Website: lowes
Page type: receipt
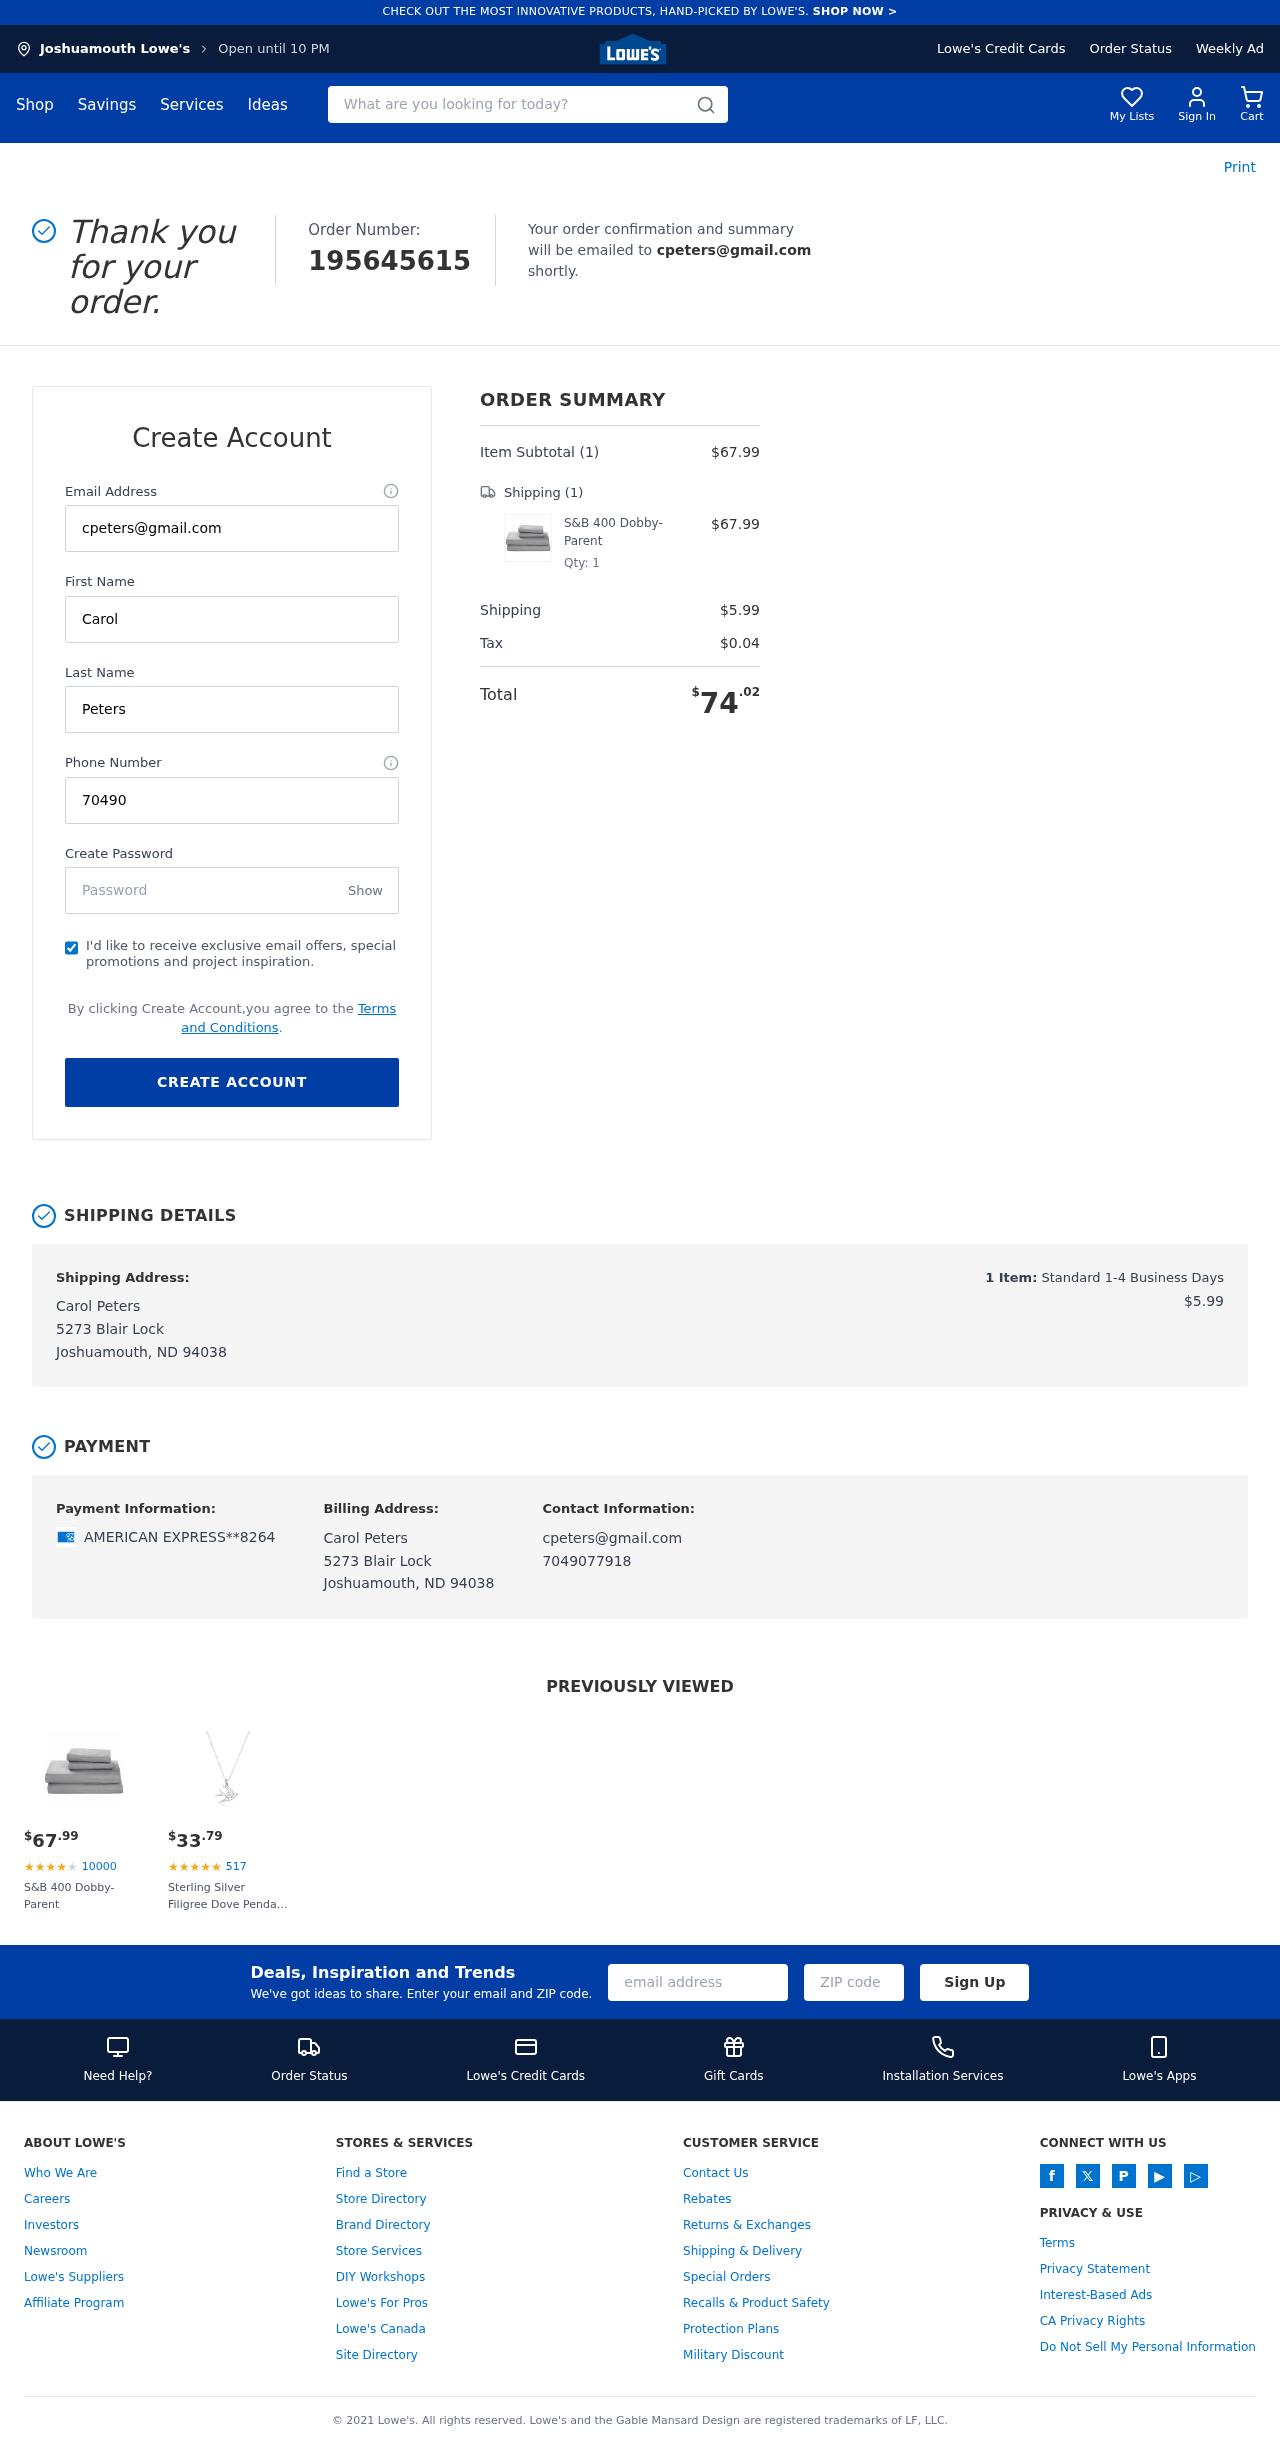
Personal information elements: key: PII_CARD_LAST4
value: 8264
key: PII_CARD_TYPE
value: AMERICAN EXPRESS
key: PII_CITY
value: Joshuamouth
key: PII_EMAIL
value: cpeters@gmail.com
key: PII_FULLNAME
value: Carol Peters
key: PII_PHONE
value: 7049077918
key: PII_STREET
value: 5273 Blair Lock
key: PII_FIRSTNAME
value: Carol
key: PII_LASTNAME
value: Peters
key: PII_CITY_STATE_ZIP
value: Joshuamouth, ND 94038
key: PII_FULLNAME2
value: Carol Peters
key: PII_FULLNAME3
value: Carol Peters
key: PII_FIRSTNAME2
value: Carol
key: PII_FIRSTNAME3
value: Carol
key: PII_LASTNAME2
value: Peters
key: PII_LASTNAME3
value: Peters
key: PII_FIRSTNAME_DERIVED
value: Carol
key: PII_LASTNAME_DERIVED
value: Peters
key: PII_FULLNAME_DERIVED
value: Carol Peters
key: PII_NAME_FULL_DERIVED
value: Carol Peters
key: PII_POSTCODE
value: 94038
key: PII_STATE_ABBR
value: ND
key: PII_POSTCODE_FULL
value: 94038
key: PII_CITY_STATE
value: Joshuamouth, ND
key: PII_POSTCODE_NUMERIC
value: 94038
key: PII_EMAIL2
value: cpeters@gmail.com
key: PII_EMAIL3
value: cpeters@gmail.com
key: PII_PHONE_LINE
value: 7918
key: PII_PHONE_SUFFIX
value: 7918
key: PII_PHONE2
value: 7049077918
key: PII_PHONE3
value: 7049077918
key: PII_PHONE_NUMERIC
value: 7049077918
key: PII_PHONE_LINE_NUMERIC
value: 7918
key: PII_PHONE_SUFFIX_NUMERIC
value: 7918
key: PII_PHONE2_NUMERIC
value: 7049077918
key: PII_PHONE3_NUMERIC
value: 7049077918
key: PII_PHONE_DIGITS
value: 7049077918
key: PII_PHONE_LAST4
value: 7918
Product elements: key: PRODUCT1_NAME
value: S&B 400 Dobby-Parent
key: PRODUCT1_PRICE
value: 67.99
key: PRODUCT1_QUANTITY
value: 1
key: PRODUCT2_NAME
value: Sterling Silver Filigree Dove Pendant Necklace, 18"
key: PRODUCT2_NUM_RATINGS
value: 517
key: PRODUCT2_PRICE
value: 33.79
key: PRODUCT1_PRICE2
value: $67.99
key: PRODUCT1_RATING2
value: ★
★
★
★
★
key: PRODUCT1_NUM_RATINGS2
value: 10000
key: PRODUCT1_NAME2
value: S&B 400 Dobby-Parent
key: PRODUCT2_RATING
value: ★
★
★
★
★
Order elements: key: ORDER_ID
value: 195645615
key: ORDER_NUM_ITEMS
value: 1
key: ORDER_SUBTOTAL
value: $67.99
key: ORDER_NUM_ITEMS2
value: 1
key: ORDER_SHIPPING_COST
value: $5.99
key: ORDER_TAX
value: $0.04
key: ORDER_TOTAL
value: $74.02
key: ORDER_NUM_ITEMS3
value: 1
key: ORDER_SHIPPING_COST2
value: $5.99
Search elements: key: HEADER_SEARCH
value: What are you looking for today?